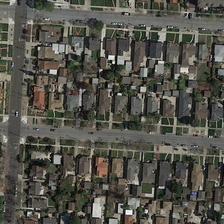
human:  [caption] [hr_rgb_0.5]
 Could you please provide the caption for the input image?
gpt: the residential buildings on both sides of the road are neatly arranged .

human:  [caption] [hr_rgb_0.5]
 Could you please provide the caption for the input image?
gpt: many buildings and green trees are in a dense residential area .

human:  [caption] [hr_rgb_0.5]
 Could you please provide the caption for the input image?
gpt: the road extending in all directions, automobile running in above .

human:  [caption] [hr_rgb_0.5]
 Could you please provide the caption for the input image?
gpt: many buildings and green trees are in a dense residential area .

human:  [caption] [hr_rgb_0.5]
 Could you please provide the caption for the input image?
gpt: the residential buildings on both sides of the road are neatly arranged .